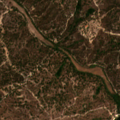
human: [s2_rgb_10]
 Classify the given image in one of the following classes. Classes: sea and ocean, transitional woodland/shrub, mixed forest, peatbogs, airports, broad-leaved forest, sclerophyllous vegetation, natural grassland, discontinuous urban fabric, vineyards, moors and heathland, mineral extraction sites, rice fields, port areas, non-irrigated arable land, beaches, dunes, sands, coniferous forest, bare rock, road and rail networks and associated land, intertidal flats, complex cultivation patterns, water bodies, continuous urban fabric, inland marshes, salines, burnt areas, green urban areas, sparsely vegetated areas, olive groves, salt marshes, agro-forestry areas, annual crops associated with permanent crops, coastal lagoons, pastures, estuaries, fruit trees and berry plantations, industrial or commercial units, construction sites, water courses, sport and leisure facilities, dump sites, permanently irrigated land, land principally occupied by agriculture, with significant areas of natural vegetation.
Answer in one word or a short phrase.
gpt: broad-leaved forest, mixed forest